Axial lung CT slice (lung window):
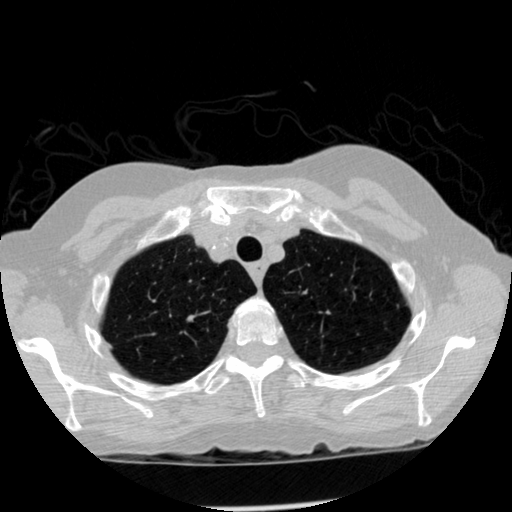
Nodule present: no